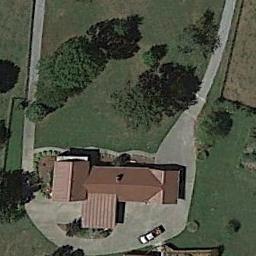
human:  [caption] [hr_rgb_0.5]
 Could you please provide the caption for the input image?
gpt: The sparse residential is on the grass next to some trees and a road .

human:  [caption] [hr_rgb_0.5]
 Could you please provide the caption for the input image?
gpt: There is a car next to the sparse residential .

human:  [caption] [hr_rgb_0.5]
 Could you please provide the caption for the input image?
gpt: There is a house with a black roof on the lawn .

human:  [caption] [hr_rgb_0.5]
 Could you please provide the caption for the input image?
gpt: There are several houses of various sizes and many trees and a trail in the sparse residential area .

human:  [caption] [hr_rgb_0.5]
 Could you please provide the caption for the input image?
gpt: A sparse residential area with some green trees and a brown building .